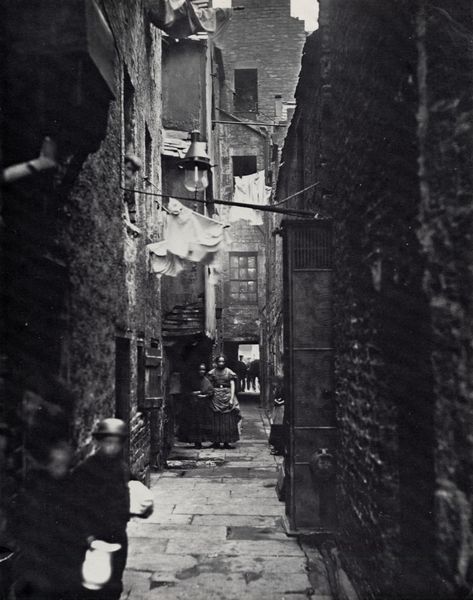
Titel: Nahaufnahme, Nr. 37 High Street
Künstler: Thomas Annan
Institution: unbekannt
Schlagwörter: gruppe, himmel, mann, schatten, weiß, frauen, menschen, stadt, wäsche, fenster, frau, glas, grau, hintergrund, hut, kleid, lampe, laterne, licht, männer, schwarz, strasse, tür, vordergrund, zimmer, dach, gebäude, gürtel, haus, weg, ball, rock, alt, wand, arm, mensch, stein, steine, tragen, häuser, boden, kind, verbindung, england, alltag, kinder, kanne, krug, vase, schürze, düster, fassade, fassaden, gasse, italien, mänenr, pflaster, wäscheleine, jungen, leine, afrika, dorf, mauer, ziegel, backstein, hof, beleuchtung, arbeiter, industrie, fliessen, zwei frauen, schmal, glanz, durchgang, junge, tor, unscharf, anbau, foto, fotografie, photographie, wände, melone, eng, fugen, hinterhof, ärmlich, schmutz, hängen, offen, durchblick, hauswand, beton, mauerwerk, regenrinne, pflastersteine, schwarzweiß, quer, helm, photo, gemäuer, weß, ziegelsteine, leben, hauseingang, mensche, mauern, dreck, platten, icht, london, aufhängen, armut, gesichtslos, fot, rinne, ruinös, dreckig, schicksal, regenrinnen, strassenflucht, viertel, häuserschlucht, eisenstange, glühbirne, korridor, steinmauern, arbeiterviertel, gosse, strassenschlucht, slum, ghetto, abfluß, abflußrinne, rett, wäschetrockner, wäschleine, häuserwand, phototgraphie, soldat#krug, häuserwände